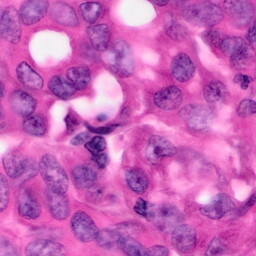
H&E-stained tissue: Pancreatic